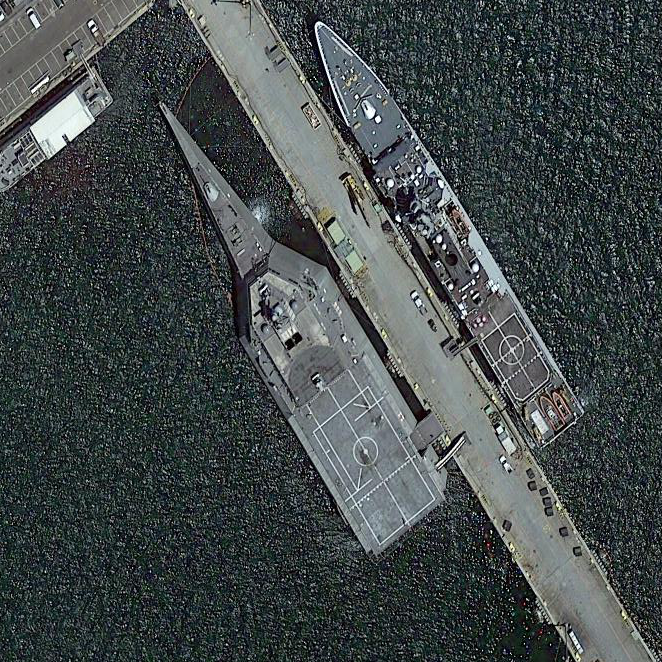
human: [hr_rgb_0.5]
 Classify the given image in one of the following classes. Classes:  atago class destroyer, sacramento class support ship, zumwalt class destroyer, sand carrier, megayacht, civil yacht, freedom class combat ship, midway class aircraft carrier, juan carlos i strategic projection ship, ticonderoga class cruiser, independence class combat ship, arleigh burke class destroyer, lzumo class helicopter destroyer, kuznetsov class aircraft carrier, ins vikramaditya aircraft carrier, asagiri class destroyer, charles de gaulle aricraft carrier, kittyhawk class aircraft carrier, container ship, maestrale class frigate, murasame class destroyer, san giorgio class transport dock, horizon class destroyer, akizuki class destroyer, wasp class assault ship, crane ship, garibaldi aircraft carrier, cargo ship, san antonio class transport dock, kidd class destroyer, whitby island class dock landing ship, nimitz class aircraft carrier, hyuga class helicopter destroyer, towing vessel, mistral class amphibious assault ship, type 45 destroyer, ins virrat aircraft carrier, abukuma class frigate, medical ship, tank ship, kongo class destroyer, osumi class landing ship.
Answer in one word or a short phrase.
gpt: Independence class combat ship